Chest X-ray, AP view. Patient: 53 years old, sex M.
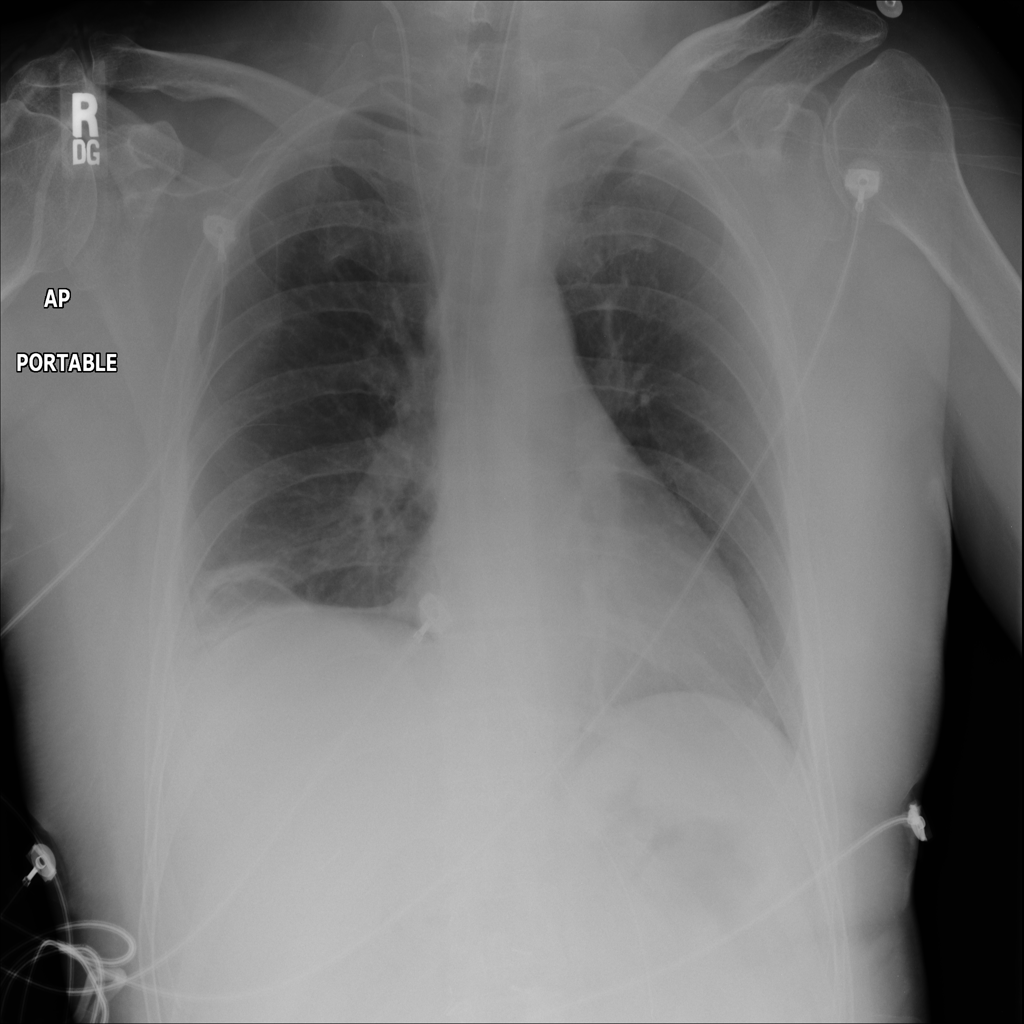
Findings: Atelectasis